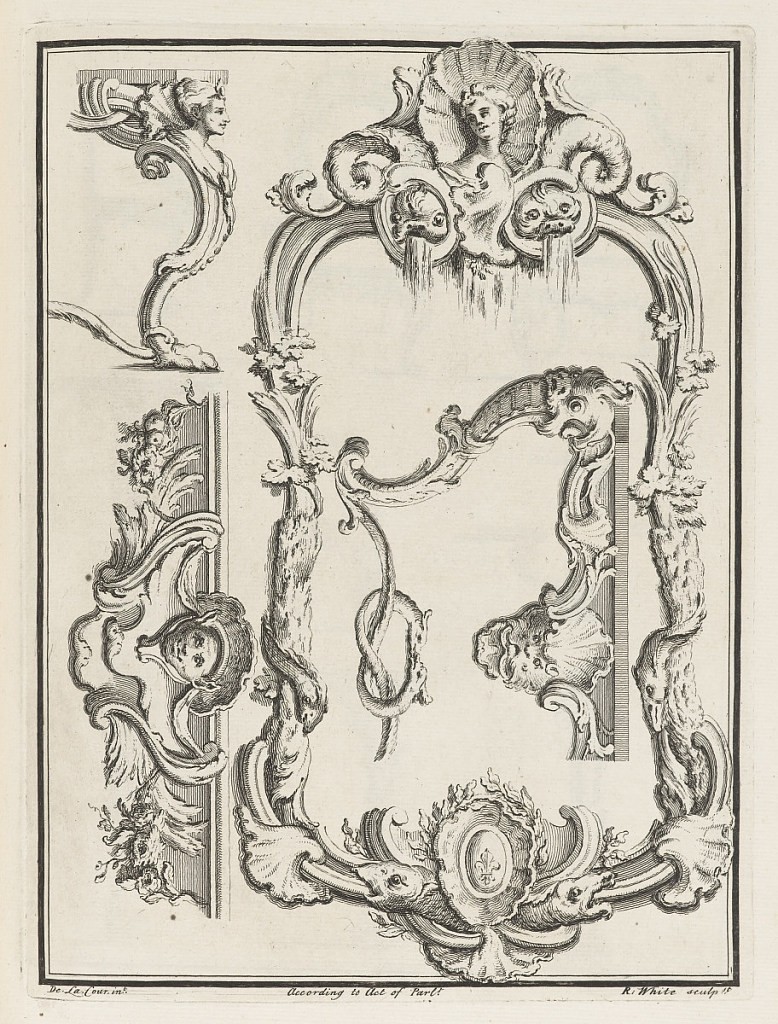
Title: Frontispiece for Book 4, in Eight books of Ornament
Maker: William Delacour, French, 1741 – 1767
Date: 1741–47
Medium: Engravings on white laid paper, bound in half-calf and marbled boards
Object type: Bound volume
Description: First book (dedicated to Lord Middlesex): title page and six plates, dated 1741, of rocaille cartouches; second book (dedicated to the Earl of Holderness): title page and five rocaille motifs, dated 1742; third book (dedicated to the Duke of Rutland): title page and six plates of cartouches, dated 1743; fifth book; title page and fourteen plates (one bound upside down) of furniture, dated 1743; sixth and seventh books: title pages (half-size) and fourteen plates of cartouches, undated; eighth book: title page and six plates of jewelery, dated 1747.